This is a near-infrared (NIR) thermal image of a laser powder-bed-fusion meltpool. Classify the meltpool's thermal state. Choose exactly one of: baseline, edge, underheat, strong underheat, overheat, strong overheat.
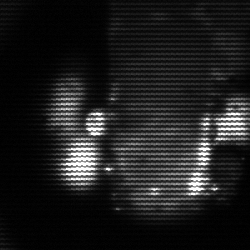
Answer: strong underheat